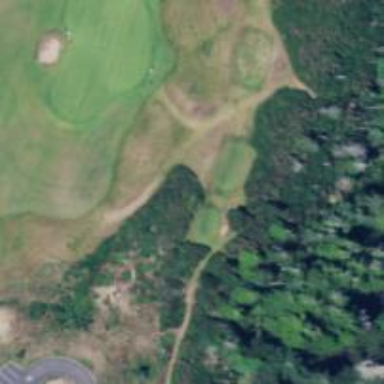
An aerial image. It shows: Path for both roads and golfers.